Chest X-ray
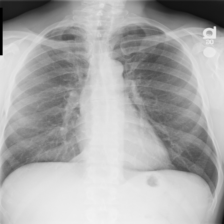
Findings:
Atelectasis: negative
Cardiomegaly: negative
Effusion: negative
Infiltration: negative
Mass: negative
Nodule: negative
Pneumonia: negative
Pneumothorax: negative
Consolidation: negative
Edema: negative
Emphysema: negative
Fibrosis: negative
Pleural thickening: negative
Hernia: negative